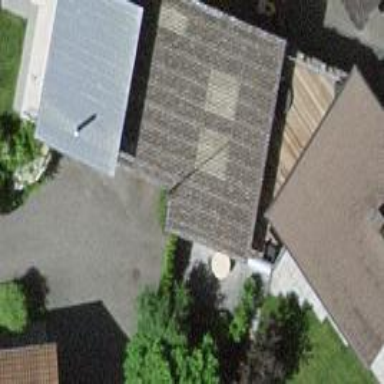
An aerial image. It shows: Garage building.